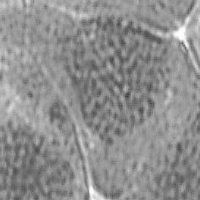
Label: prophase